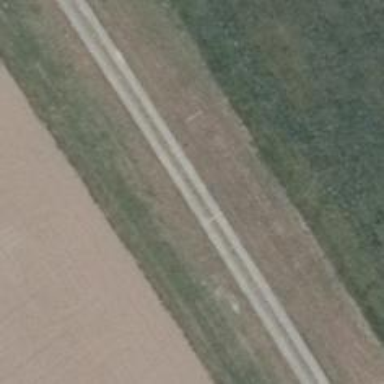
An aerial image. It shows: Track with grade 1 surface and embankment.